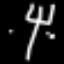
Label: fork